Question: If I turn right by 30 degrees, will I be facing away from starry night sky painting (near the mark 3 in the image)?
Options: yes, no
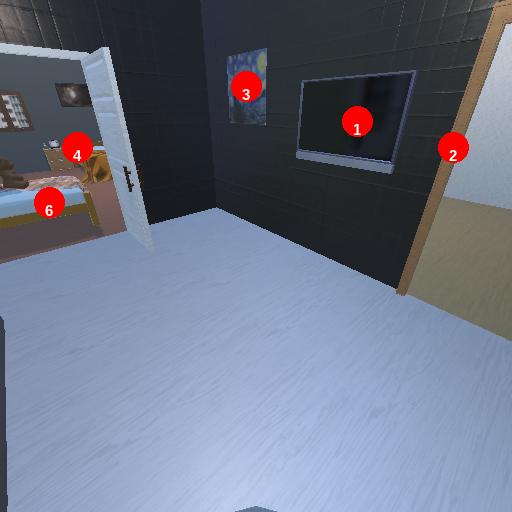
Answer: yes